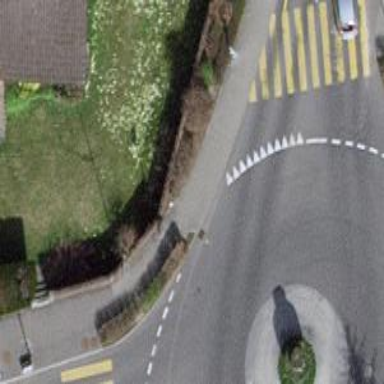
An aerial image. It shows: Asphalt sidewalk along the footway.